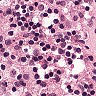
Metastatic tissue present: no